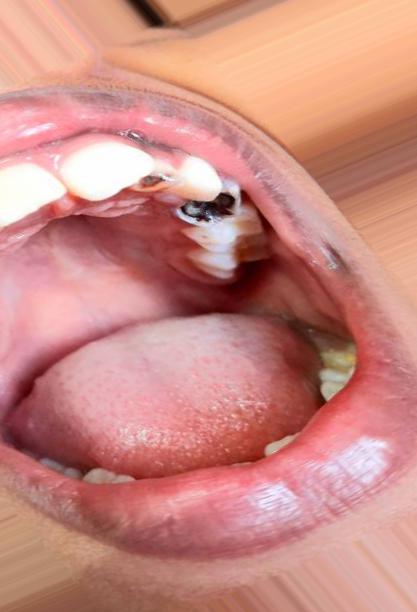
Condition: Caries